Interaction volume radius: 5 \u00c5
Interaction volume height: 25 \u00c5
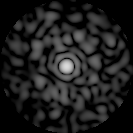
Disorder parameter: 0.8316